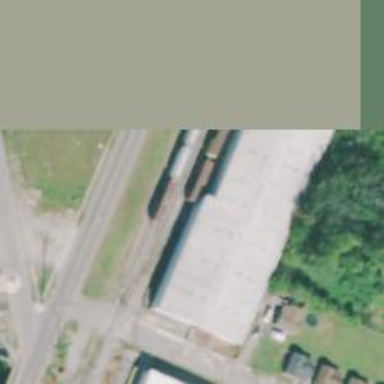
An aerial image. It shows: Rail spur service transporting pulp freight.